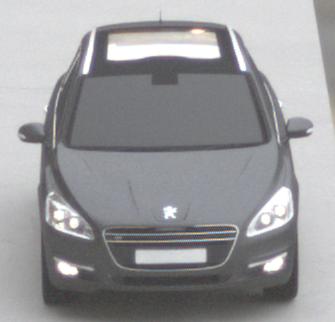
Make: Peugeot
Model: 508 SW 120 VTi
Detailed model: 508 (I) SW
Model produced from: 2011/03
Model produced until: 2014/05
Doors: 5
Color: gray
Road condition: dry road
Daytime: morning or afternoon
Contrast: low contrast